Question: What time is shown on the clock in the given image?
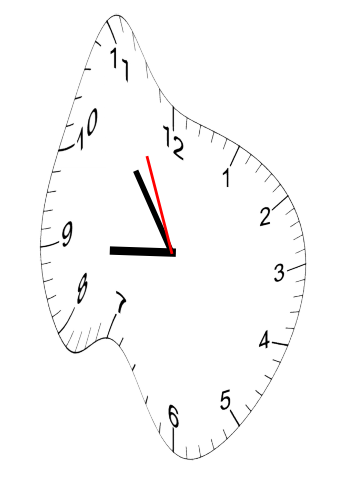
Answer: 08:53:56